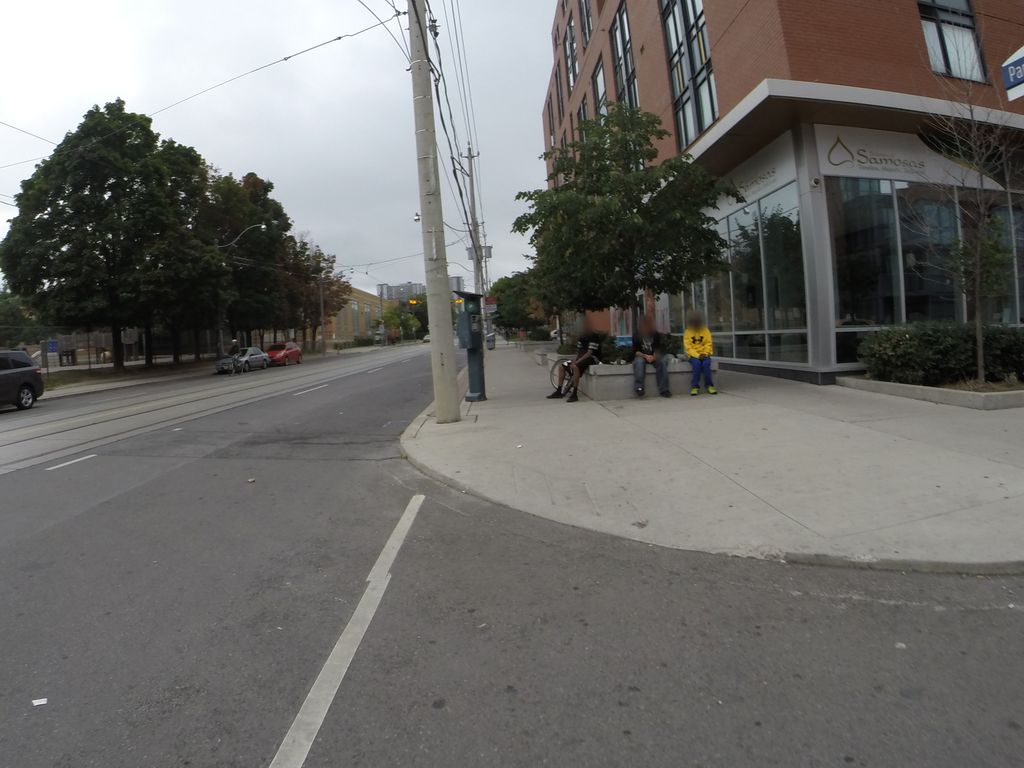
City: toronto